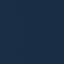
Label: SeaLake